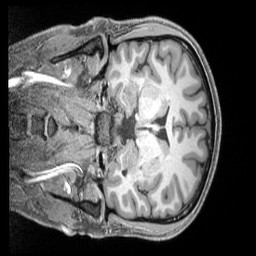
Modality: T1w
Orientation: coronal